Question: You can check the issue <URL> or pressing "Globe".
It won't be opened during second and any further attempt (In Firefox and Chrome). Just a new line appears in Java console:
'''
liveconnect: Security Exception: LiveConnect (JavaScript) blocked due to security settings.
'''
The certificate is valid:

And here are strange lines in Console:
'''
security: Trust for: http://...OpenDocument.jar has ended: Thu Jan 01 02:00:00 EET 1970
security: Validate the certificate chain using CertPath API
basic: Plugin2ClassLoader.getPermissions CeilingPolicy allPerms
security: Validate the certificate chain using CertPath API
'''
I tried to add Application-Library-Allowable-Codebase manifest attribute, tried to add a timestamp.
How to satisfy security constrains to avoid this security exception?
The applet can be run once again after reload.
The issue is absent under JRE version 1.7.0_45
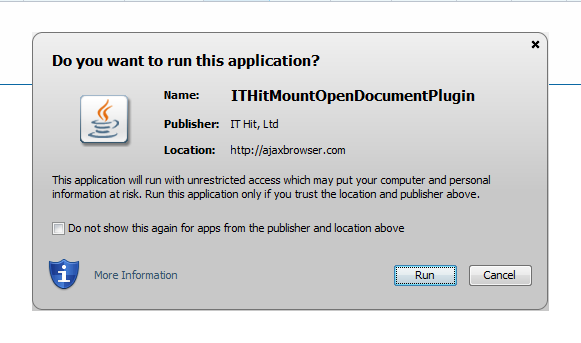
Answer: Fixed by adding these lines to manifest (thanks to <URL>:
'''
Trusted-Library: true
Caller-Allowable-Codebase: *
'''
Now manifest looks like this:
'''
Manifest-Version: 1.0
Trusted-Library: true
Application-Library-Allowable-Codebase: *
Application-Name: ...
Permissions: all-permissions
Caller-Allowable-Codebase: *
Main-Class: ...
Codebase: *
'''
The issue was fixed both in Windows and MacOS environment.
The 'security: Trust for: .jar has ended' problem was not fixed.